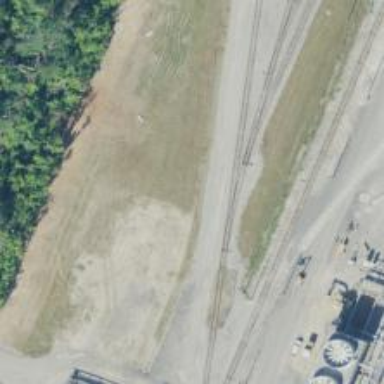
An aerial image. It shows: Railway yard.